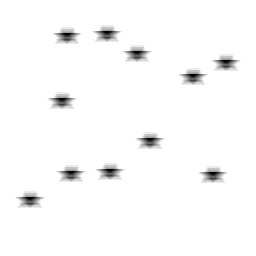
Squares: 0
Triangles: 0
Stars: 11
Total shapes: 11